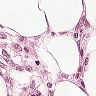
Metastatic tissue present: no